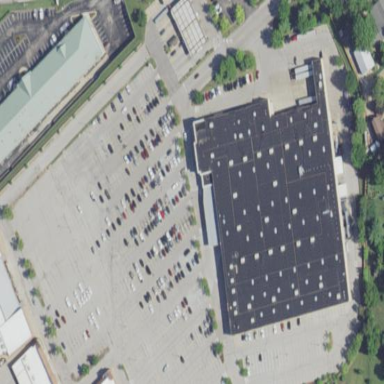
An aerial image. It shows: Wholesale shop building.